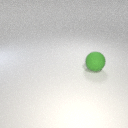
large green rubber sphere